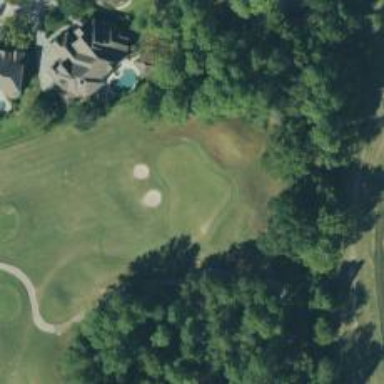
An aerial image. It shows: Golf hole.